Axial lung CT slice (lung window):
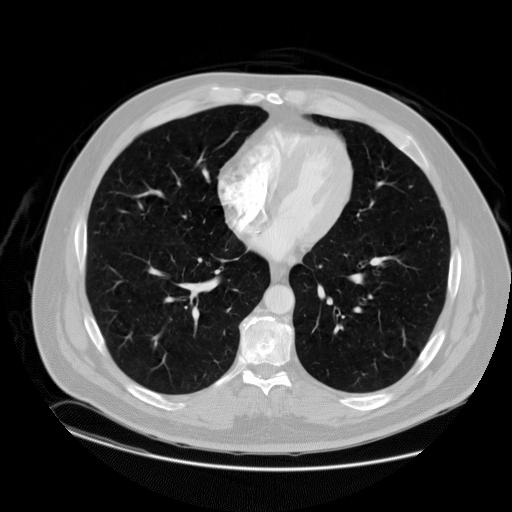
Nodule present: no